Field crop: tomato
Growth stage: 1
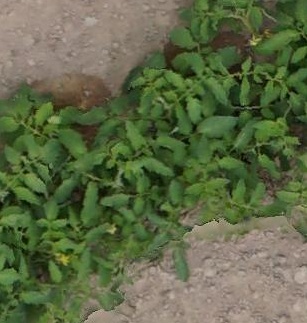
Species: tomato